六年级 · 解析几何
 下面图象中，表示甲、乙两个量成正比例关系的有（）。

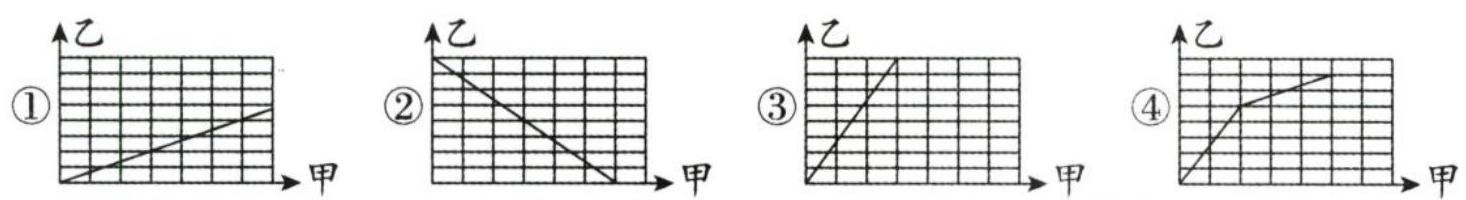
A. (1)(2)
   B. (3)4)
   C. (1)(3)
   D. (2)(4)
答案: C